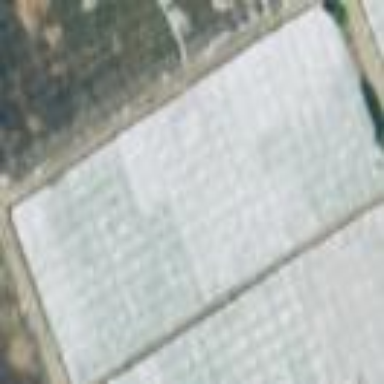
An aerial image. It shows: Greenhouse.